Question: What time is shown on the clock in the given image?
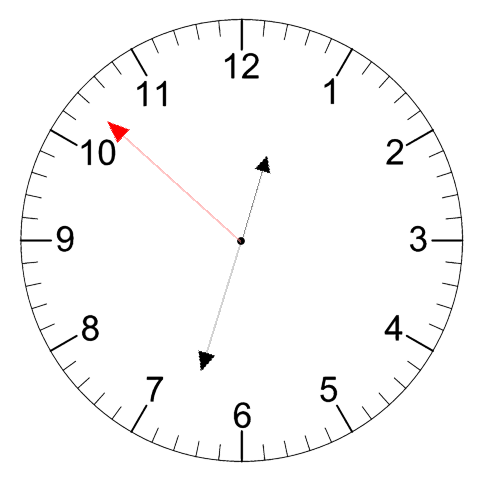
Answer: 12:32:52